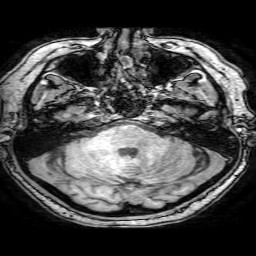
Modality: T1w
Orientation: coronal
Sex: female
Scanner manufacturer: philips
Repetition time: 0.00821 s
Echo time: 0.00377 s